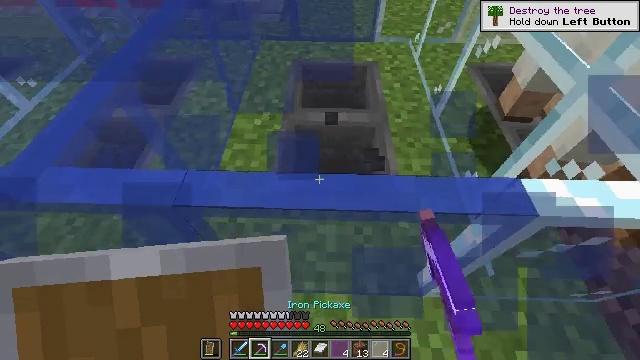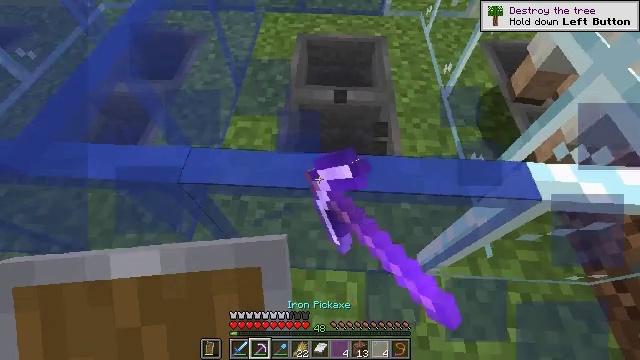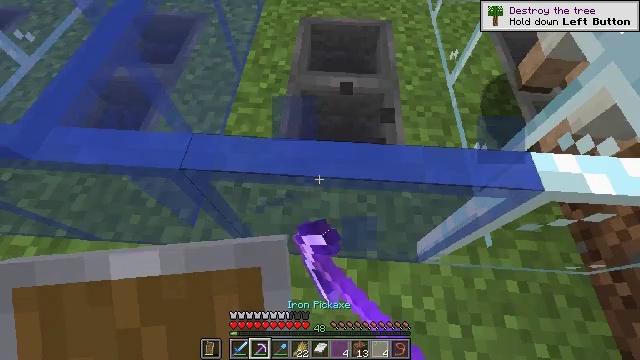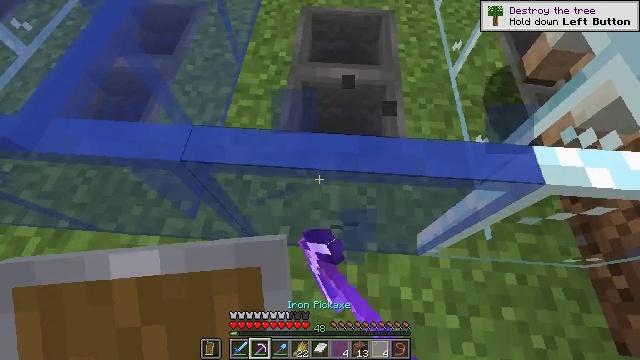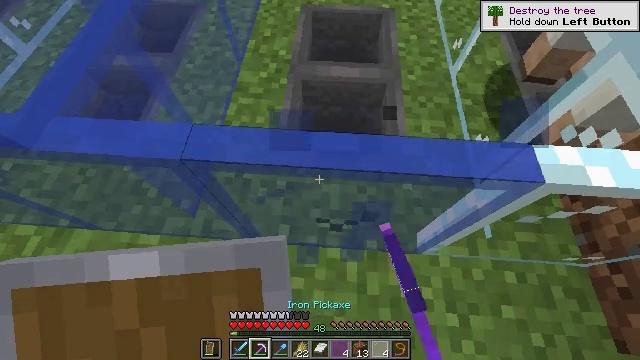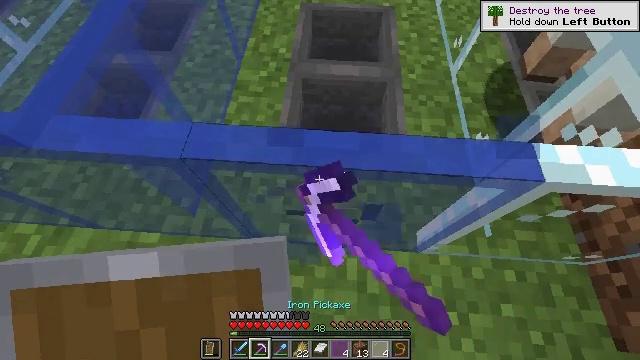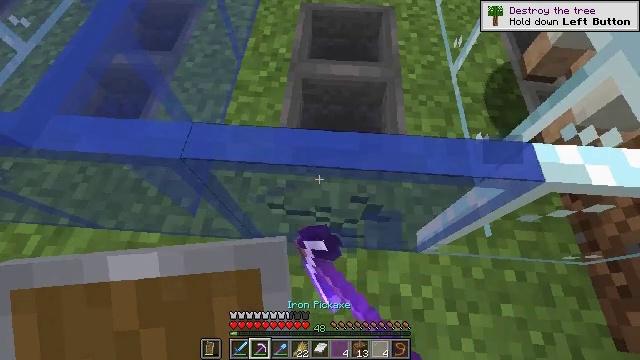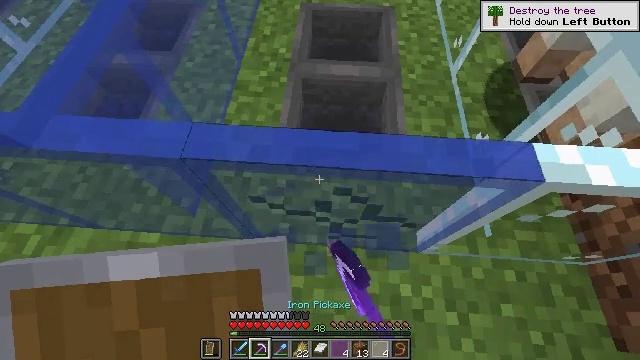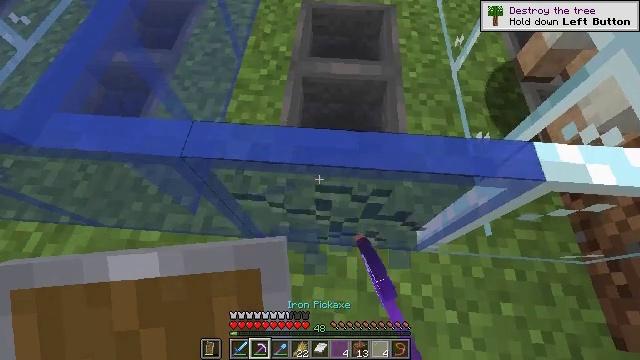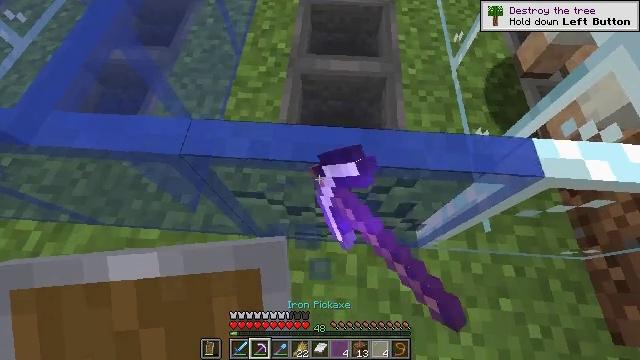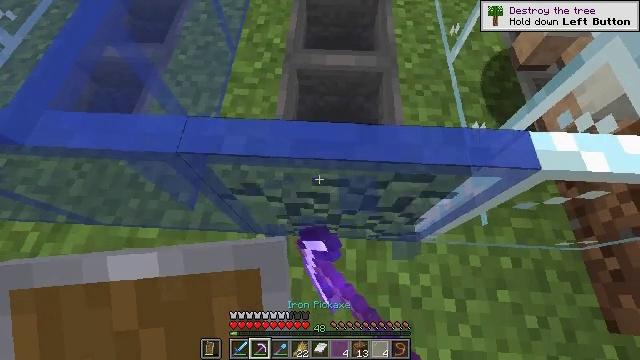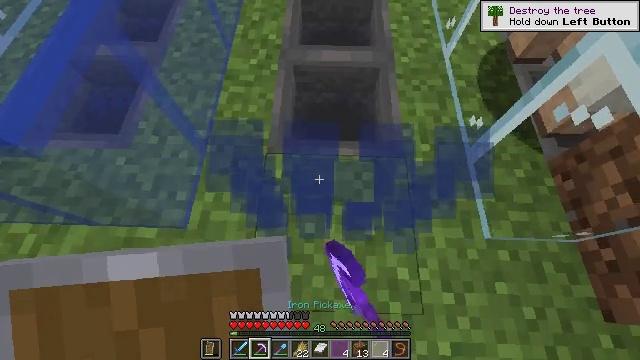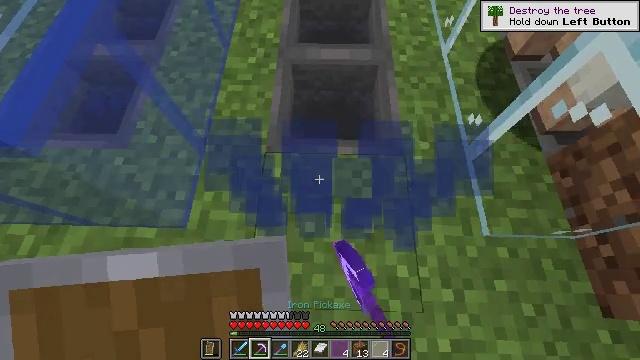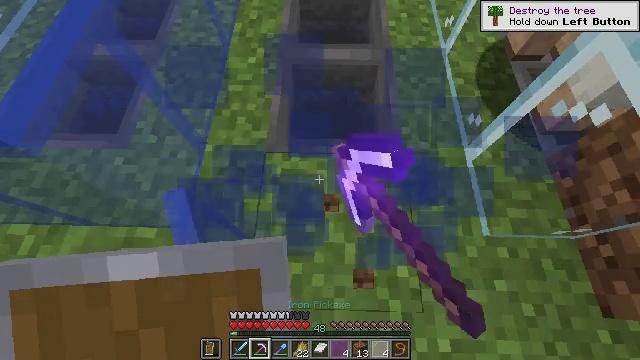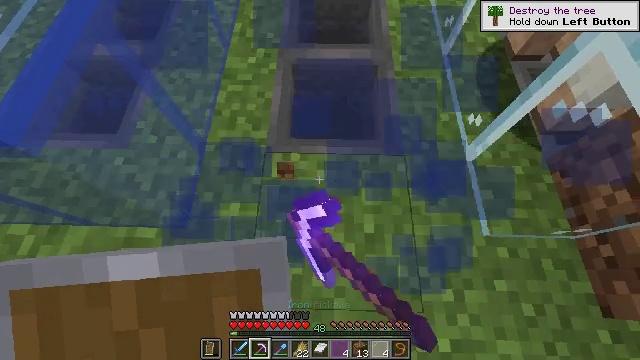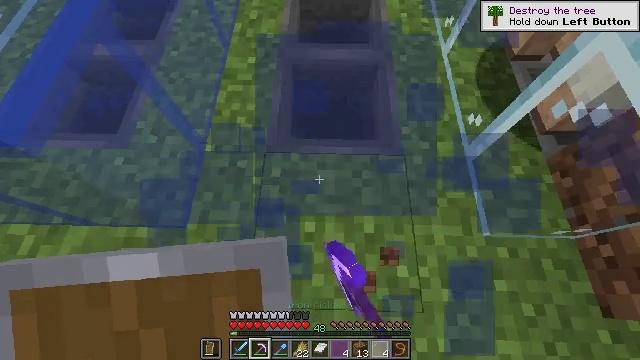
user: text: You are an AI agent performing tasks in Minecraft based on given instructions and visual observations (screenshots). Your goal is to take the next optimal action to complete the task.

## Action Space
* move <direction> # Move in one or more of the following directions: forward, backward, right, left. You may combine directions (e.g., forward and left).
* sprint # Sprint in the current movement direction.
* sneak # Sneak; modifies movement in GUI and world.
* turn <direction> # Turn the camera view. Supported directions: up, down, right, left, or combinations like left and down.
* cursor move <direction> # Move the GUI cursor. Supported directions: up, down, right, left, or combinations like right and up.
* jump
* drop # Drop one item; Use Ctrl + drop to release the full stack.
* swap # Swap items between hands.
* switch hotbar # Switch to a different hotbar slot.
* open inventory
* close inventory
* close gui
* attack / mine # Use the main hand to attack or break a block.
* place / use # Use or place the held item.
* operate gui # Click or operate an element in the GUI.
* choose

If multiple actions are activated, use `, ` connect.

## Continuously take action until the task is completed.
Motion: motion action
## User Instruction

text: Use a tool to collect the blue stained glass pane.
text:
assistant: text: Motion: turn left and down, attack / mine
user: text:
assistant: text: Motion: turn down, attack / mine
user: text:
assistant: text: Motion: turn down, attack / mine
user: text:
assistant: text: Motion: attack / mine
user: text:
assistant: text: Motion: attack / mine
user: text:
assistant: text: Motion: attack / mine
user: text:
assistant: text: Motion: attack / mine
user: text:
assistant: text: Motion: attack / mine
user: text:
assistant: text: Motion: attack / mine
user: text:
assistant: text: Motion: turn right, attack / mine
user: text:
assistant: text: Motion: turn right, attack / mine
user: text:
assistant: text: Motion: attack / mine
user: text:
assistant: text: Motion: attack / mine
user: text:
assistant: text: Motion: attack / mine
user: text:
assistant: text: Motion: attack / mine
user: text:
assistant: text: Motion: attack / mine